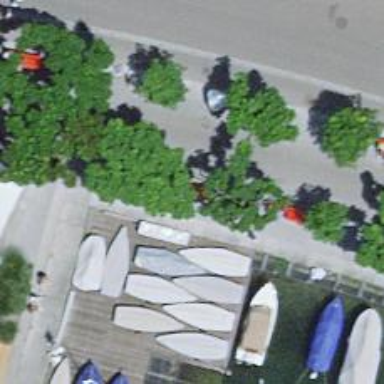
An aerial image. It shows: Red bench.